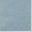
Piece: xx